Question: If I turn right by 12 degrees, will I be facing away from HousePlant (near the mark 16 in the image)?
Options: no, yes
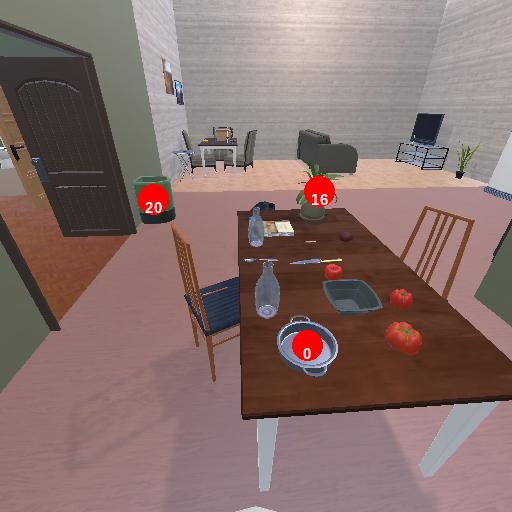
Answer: no